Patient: sex M, age 40
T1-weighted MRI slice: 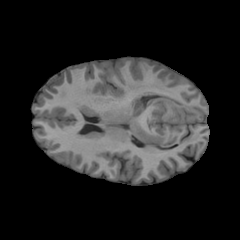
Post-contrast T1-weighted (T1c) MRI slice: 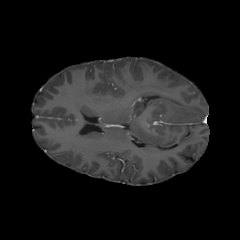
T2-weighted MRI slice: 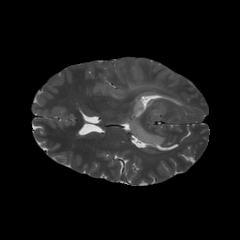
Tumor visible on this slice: yes
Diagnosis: Astrocytoma, IDH-mutant
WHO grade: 3